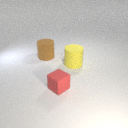
large yellow rubber cylinder behind small red rubber cube